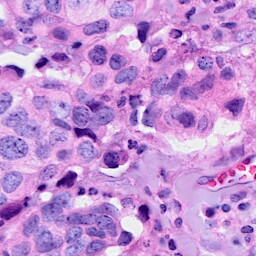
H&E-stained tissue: Breast